Question: > TypeError: 'str' object does not support item assignment
I am taking a 11 digit number as input in 'recieved_code', later on after getting the error position, I want to replace that digit with 0 or 1 depending on the condition.
'''
recieved_code = (input())
#Detecting the position of error
parList = parList[: : -1]
error = 0
for i in range(0,len(parList)):
error = error + pow(2,i)*parList[i]
print("
Error is at position:",error)
#Correcting the error
if recieved_code[error-1] == 1:
print("It's 1")
recieved_code[error-1] = 0
else:
print("It's 0")
recieved_code[error-1] = 1
print("Corrected code:",recieved_code)
'''
I wanted 0 to be replaced by 1, or 1 to be replaced by 0.

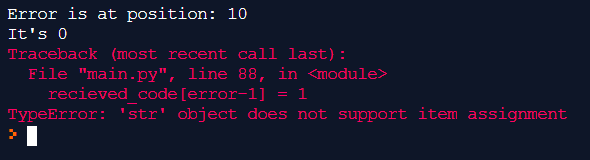
Answer: # Strings are immutable
That means that once created, you the string itself. You need to create another one after processing/concatenating/etc...